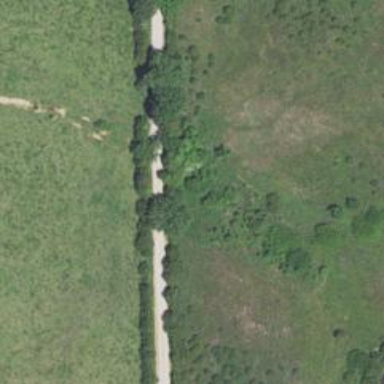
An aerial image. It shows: Unclassified road.